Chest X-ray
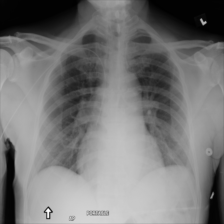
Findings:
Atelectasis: negative
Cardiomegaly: negative
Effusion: negative
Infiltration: negative
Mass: negative
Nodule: negative
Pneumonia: negative
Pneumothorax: negative
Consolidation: negative
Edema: negative
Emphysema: negative
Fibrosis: negative
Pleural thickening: negative
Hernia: negative